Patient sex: F
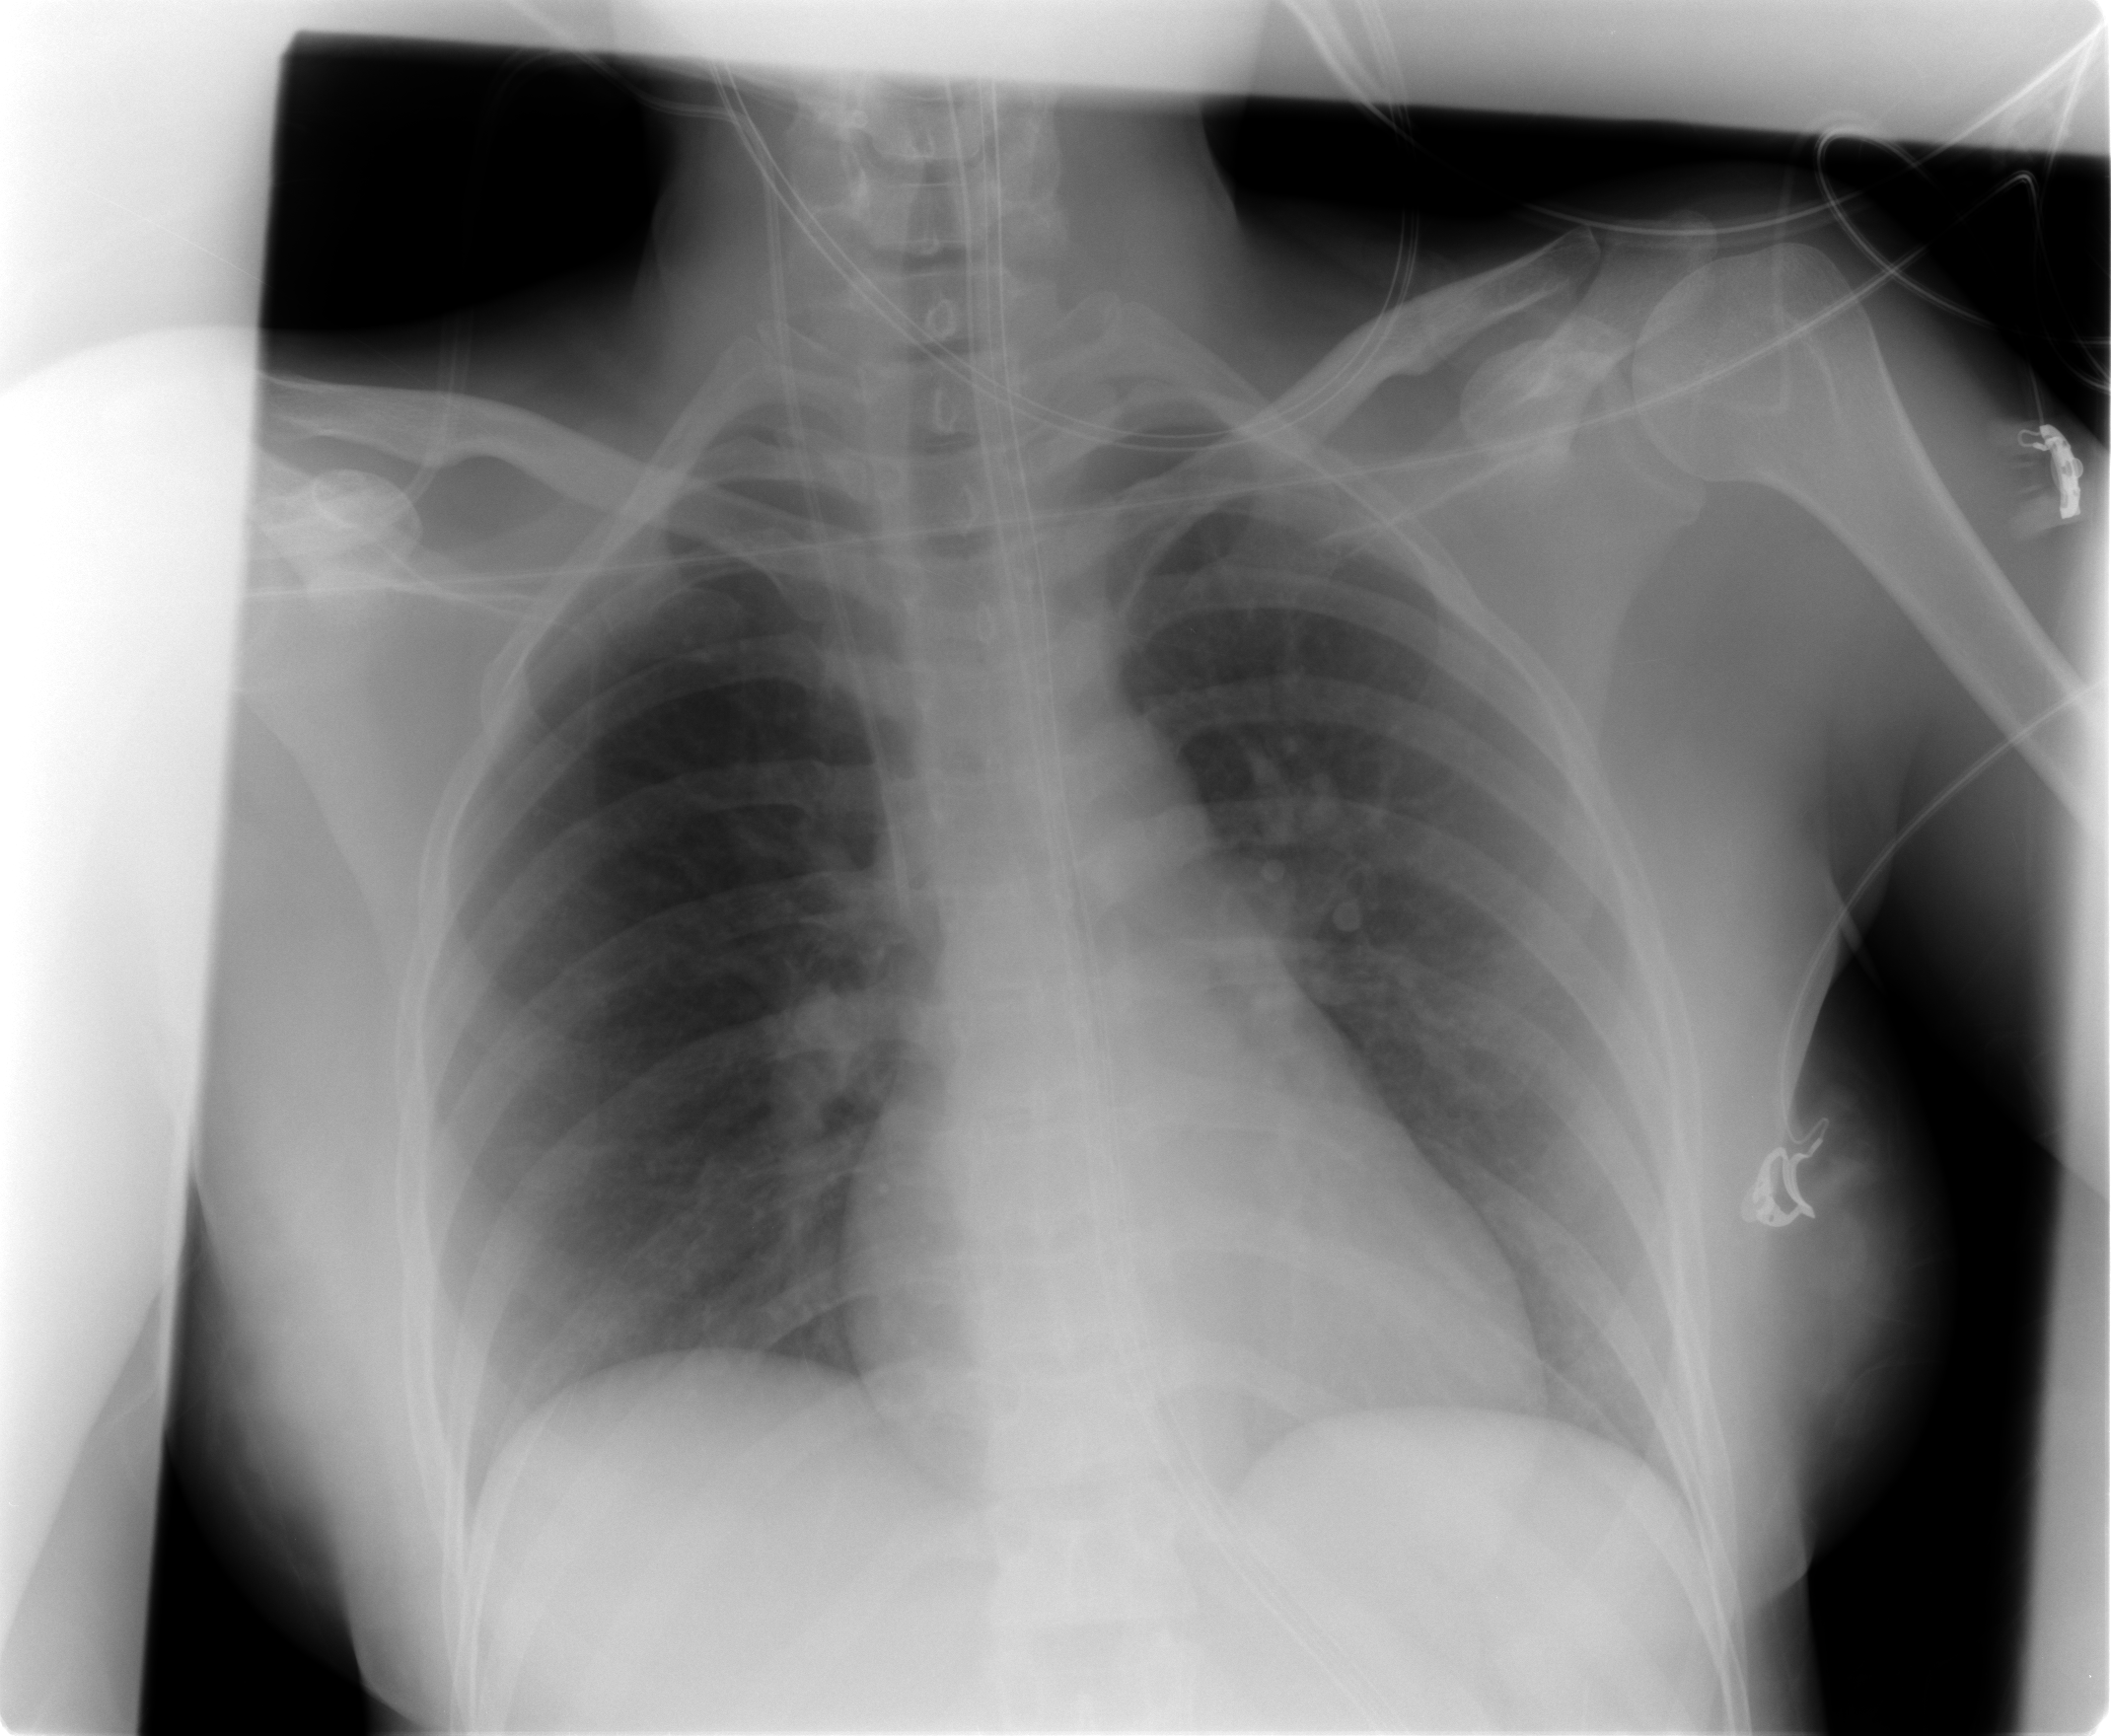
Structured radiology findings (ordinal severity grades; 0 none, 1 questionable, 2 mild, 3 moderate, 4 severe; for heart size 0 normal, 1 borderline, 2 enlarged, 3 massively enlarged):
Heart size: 0
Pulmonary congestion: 2
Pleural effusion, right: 0
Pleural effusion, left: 0
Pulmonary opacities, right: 0
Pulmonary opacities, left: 0
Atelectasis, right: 0
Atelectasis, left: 0